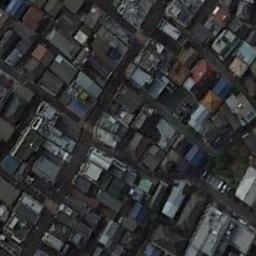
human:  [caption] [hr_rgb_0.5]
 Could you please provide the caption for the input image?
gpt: The dense residential is next to the road with some cars .

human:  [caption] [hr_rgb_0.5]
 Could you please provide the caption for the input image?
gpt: Many roads and neatly arranged houses in densely populated areas .

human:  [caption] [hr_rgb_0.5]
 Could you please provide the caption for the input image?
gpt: A dense residential area has lots of houses next to each other and some roads go through the residential area .

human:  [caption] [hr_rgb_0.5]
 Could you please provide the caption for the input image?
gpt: The color of the house is different .

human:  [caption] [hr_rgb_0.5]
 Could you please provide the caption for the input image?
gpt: There are many black buildings on a dense residential area .